Question: I have this layout that add into the ActionBar
'''
<?xml version="1.0" encoding="utf-8"?>
<menu xmlns:android="http://schemas.android.com/apk/res/android" >
<item
android:id="@+id/item_test"
android:showAsAction="always|withText"
android:title="SearchIcon"/>
</menu>
'''
And then I will add another item dynamically into the ActionBar from another Fragment or Activity
'''
MenuItem populateItem = menu.add("My New Item - Reload Icon");
'''
But I want the item that I just added to of the items I had before, like the picture:

If I add it like I did, the icons will be shown as the last picture, how can I get the alignment like in the second picture?
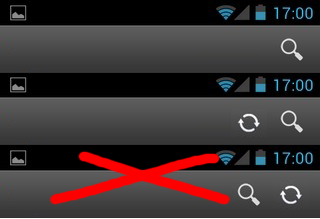
Answer: You can re-order the menu items with the android:orderInCategory attribute in each you need to move.
You have to play around with that option alogn with menuCategory.
For example, assign to all items:
'''
android:menuCategory="system"
'''
Then, just set lower orderInCategory values to the Items you want to keep on the left.
Order in category determines the order appearance, from low to high.